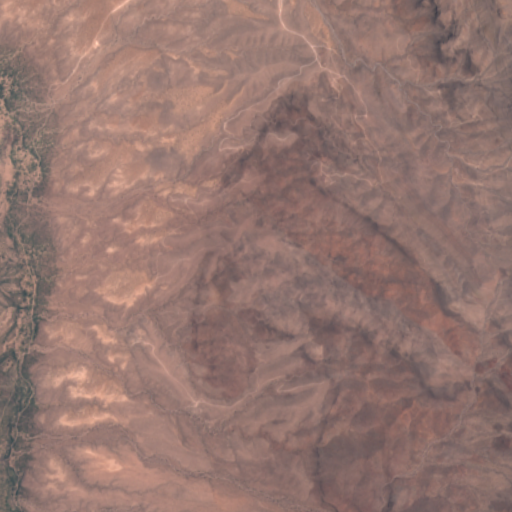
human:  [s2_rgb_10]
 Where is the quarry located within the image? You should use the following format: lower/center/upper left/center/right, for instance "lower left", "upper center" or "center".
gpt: The quarry is located in the upper center of the image.
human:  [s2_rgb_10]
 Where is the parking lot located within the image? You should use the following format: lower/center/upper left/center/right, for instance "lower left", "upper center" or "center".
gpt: There is no parking lot in the image.